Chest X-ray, PA view. Patient: 43 years old, sex F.
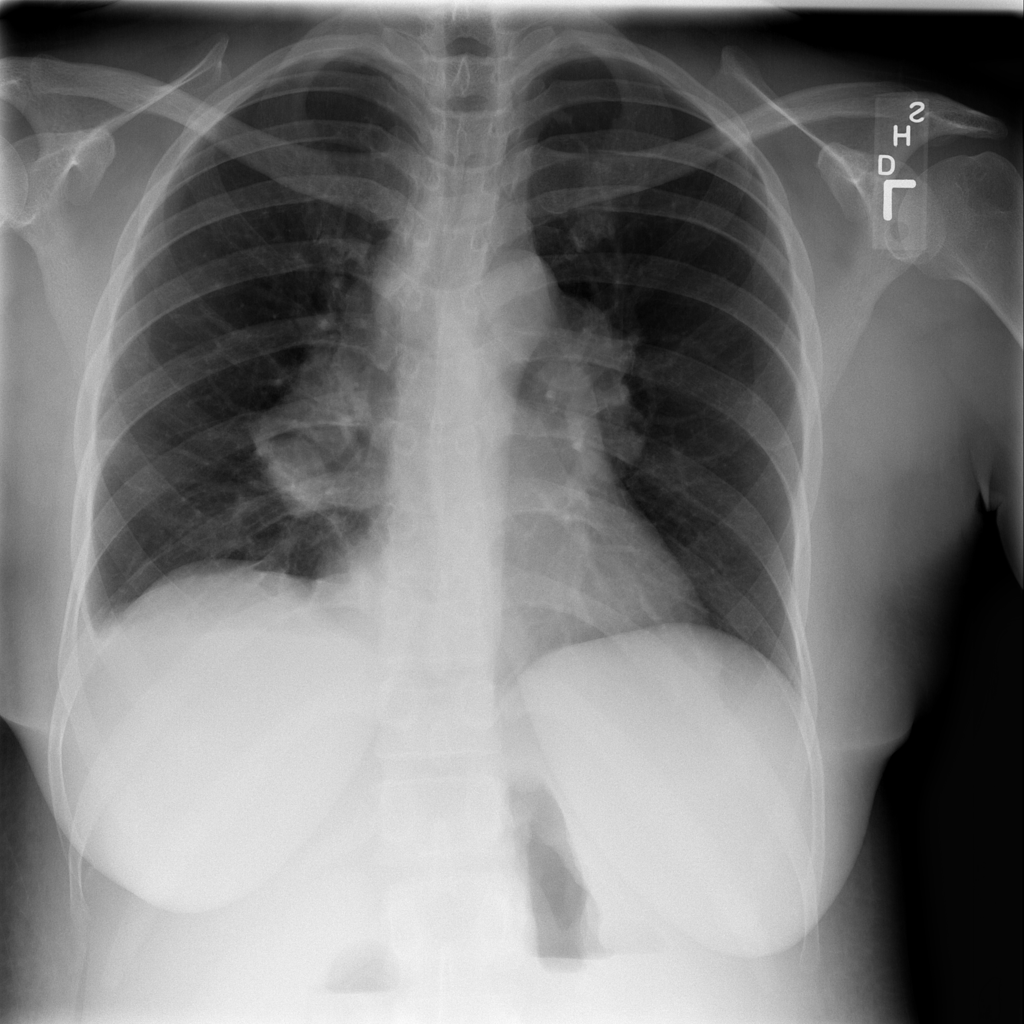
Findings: Effusion